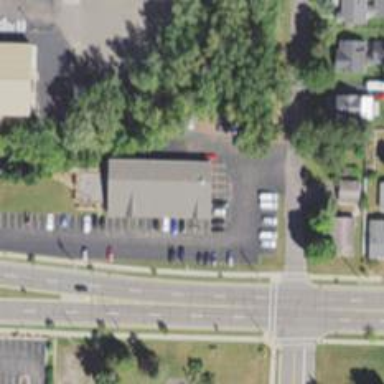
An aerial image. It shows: Car rental facility.